Field crop: maize
Growth stage: 1
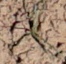
Species: lolium